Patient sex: M
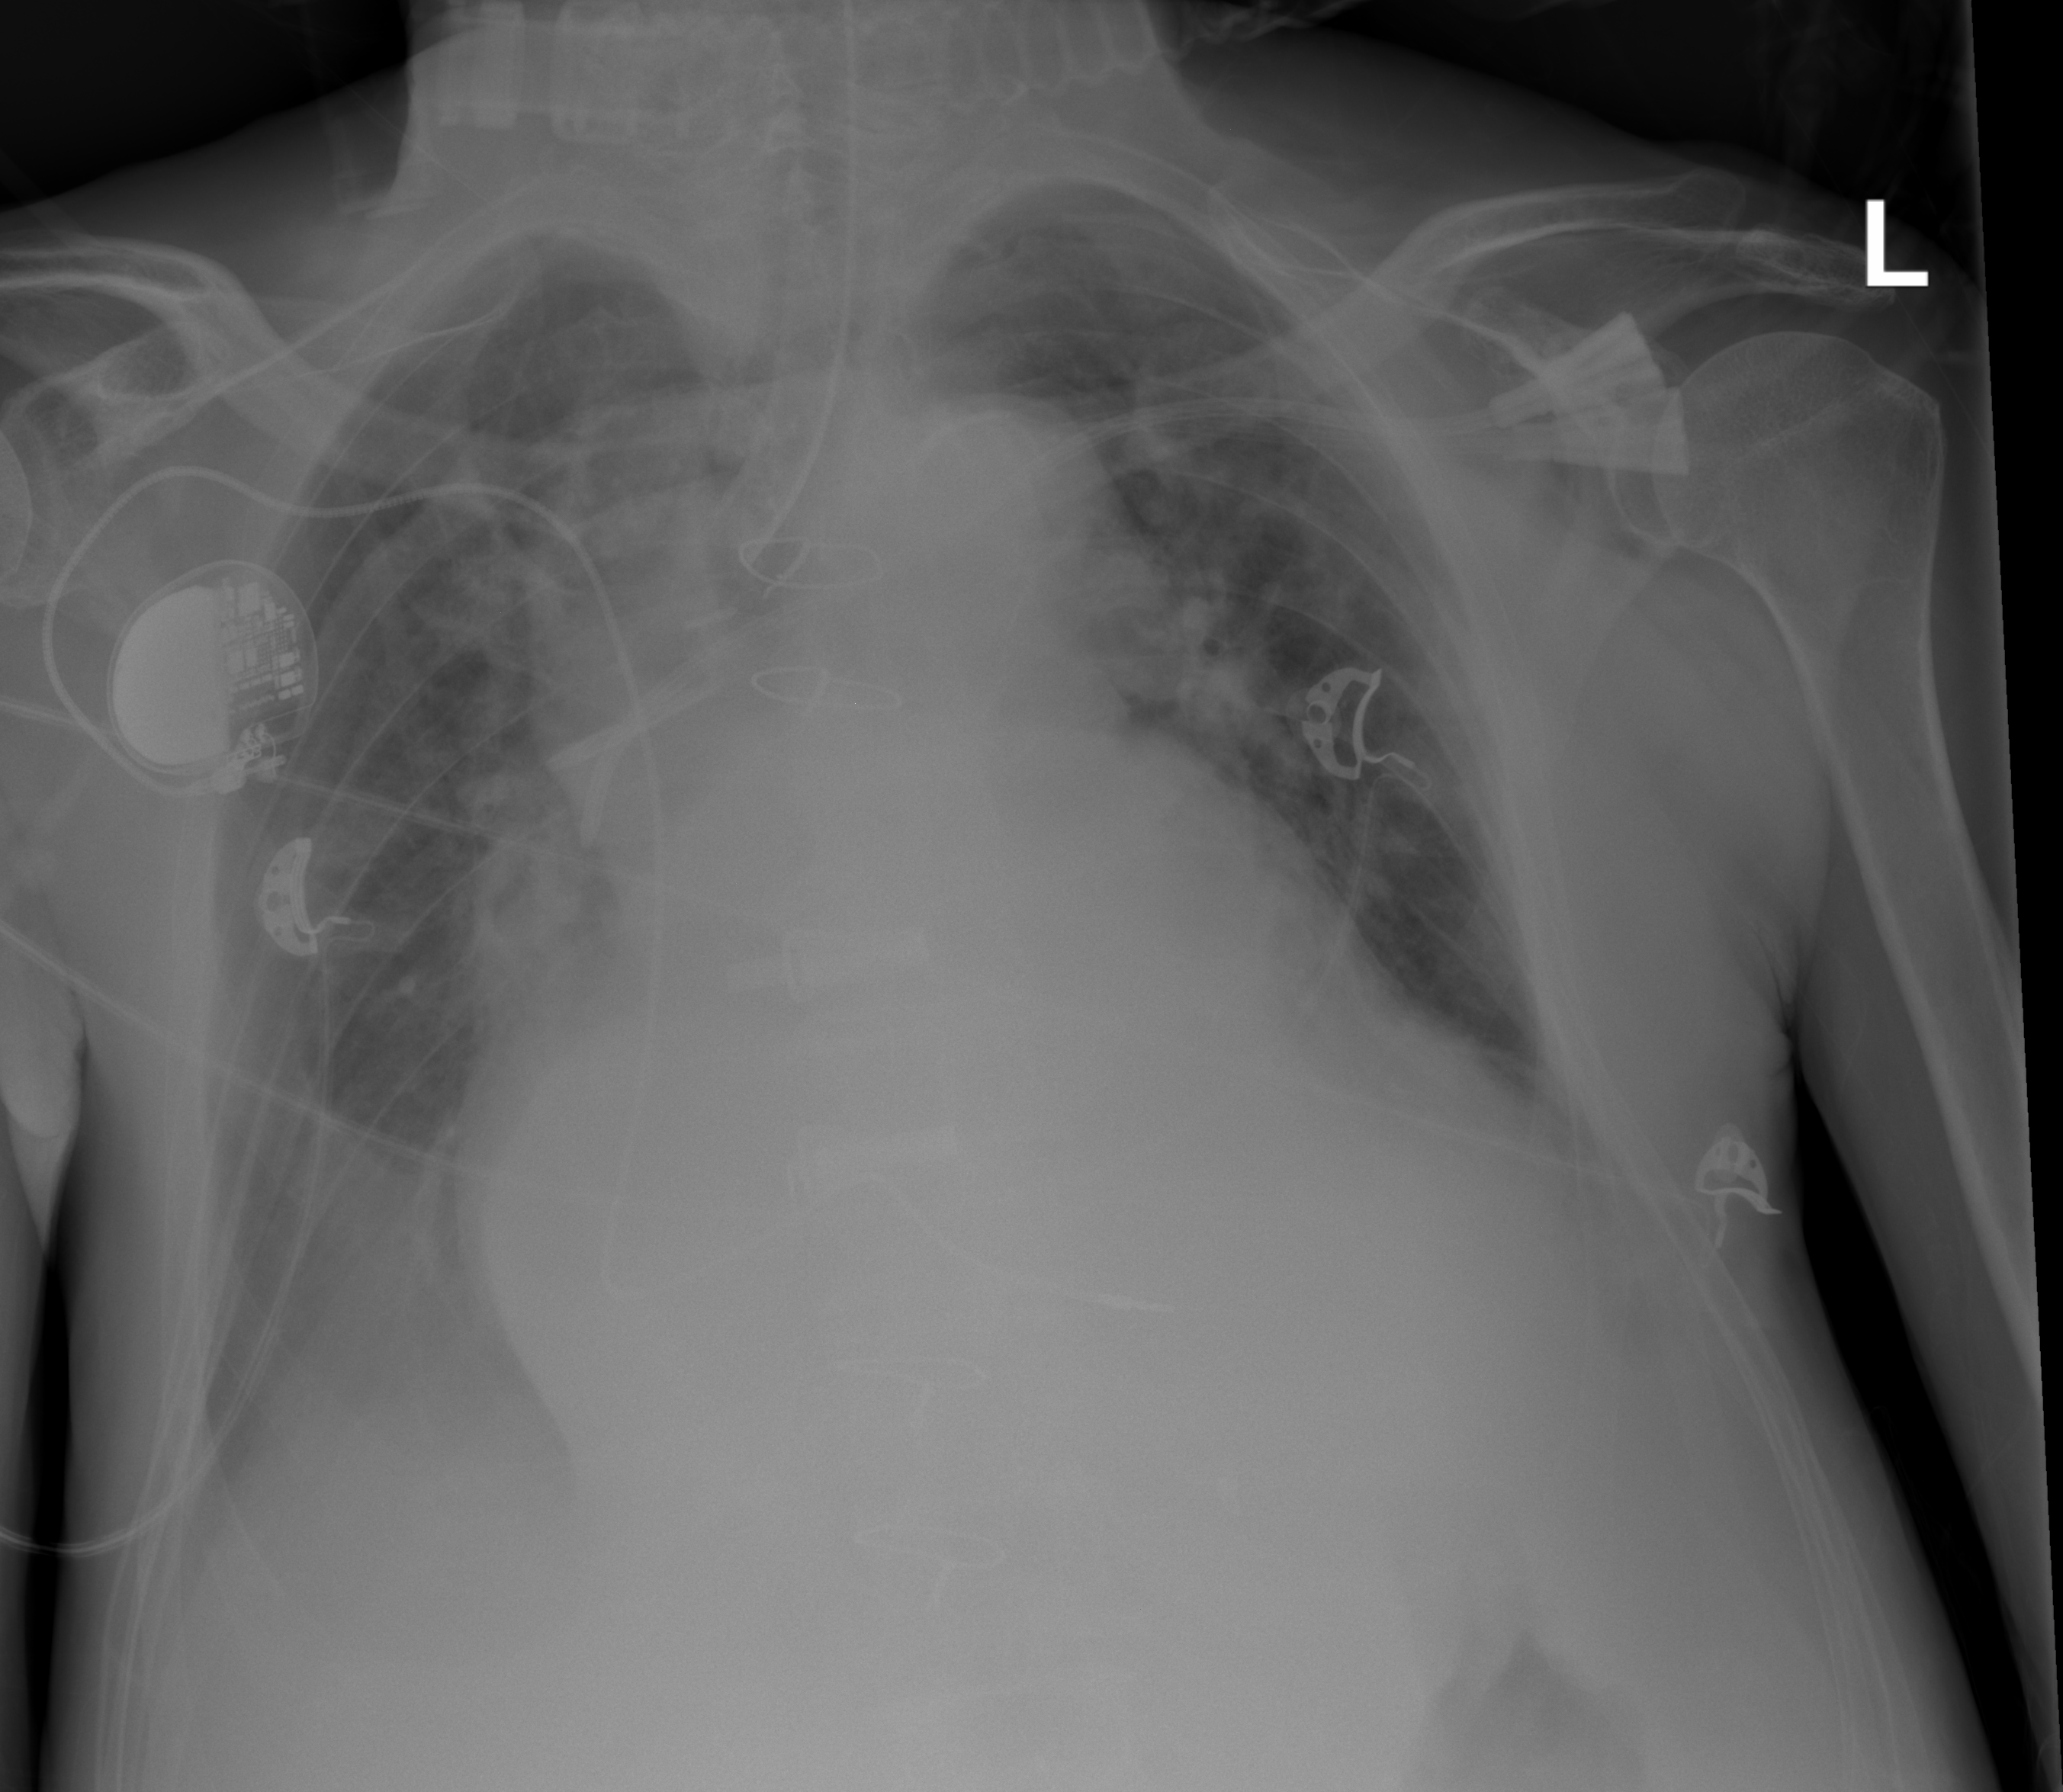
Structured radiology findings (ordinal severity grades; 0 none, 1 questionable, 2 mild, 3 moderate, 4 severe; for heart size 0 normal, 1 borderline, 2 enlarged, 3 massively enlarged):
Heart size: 3
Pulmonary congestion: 2
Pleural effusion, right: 2
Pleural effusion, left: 2
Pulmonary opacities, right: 2
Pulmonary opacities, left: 2
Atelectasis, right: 2
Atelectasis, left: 2